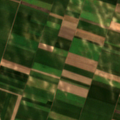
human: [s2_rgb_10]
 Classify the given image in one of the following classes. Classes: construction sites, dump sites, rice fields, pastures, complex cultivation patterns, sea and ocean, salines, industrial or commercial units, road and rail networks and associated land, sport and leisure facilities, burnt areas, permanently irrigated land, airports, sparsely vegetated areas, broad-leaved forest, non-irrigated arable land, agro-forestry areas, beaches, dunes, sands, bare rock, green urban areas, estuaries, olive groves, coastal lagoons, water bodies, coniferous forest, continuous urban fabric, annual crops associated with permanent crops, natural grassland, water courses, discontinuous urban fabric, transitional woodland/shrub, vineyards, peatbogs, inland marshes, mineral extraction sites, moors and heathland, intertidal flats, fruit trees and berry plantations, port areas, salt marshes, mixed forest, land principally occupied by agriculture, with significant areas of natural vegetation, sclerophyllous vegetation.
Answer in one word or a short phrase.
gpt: non-irrigated arable land